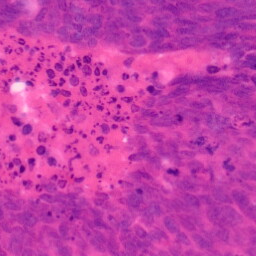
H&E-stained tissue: Colon